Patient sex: M
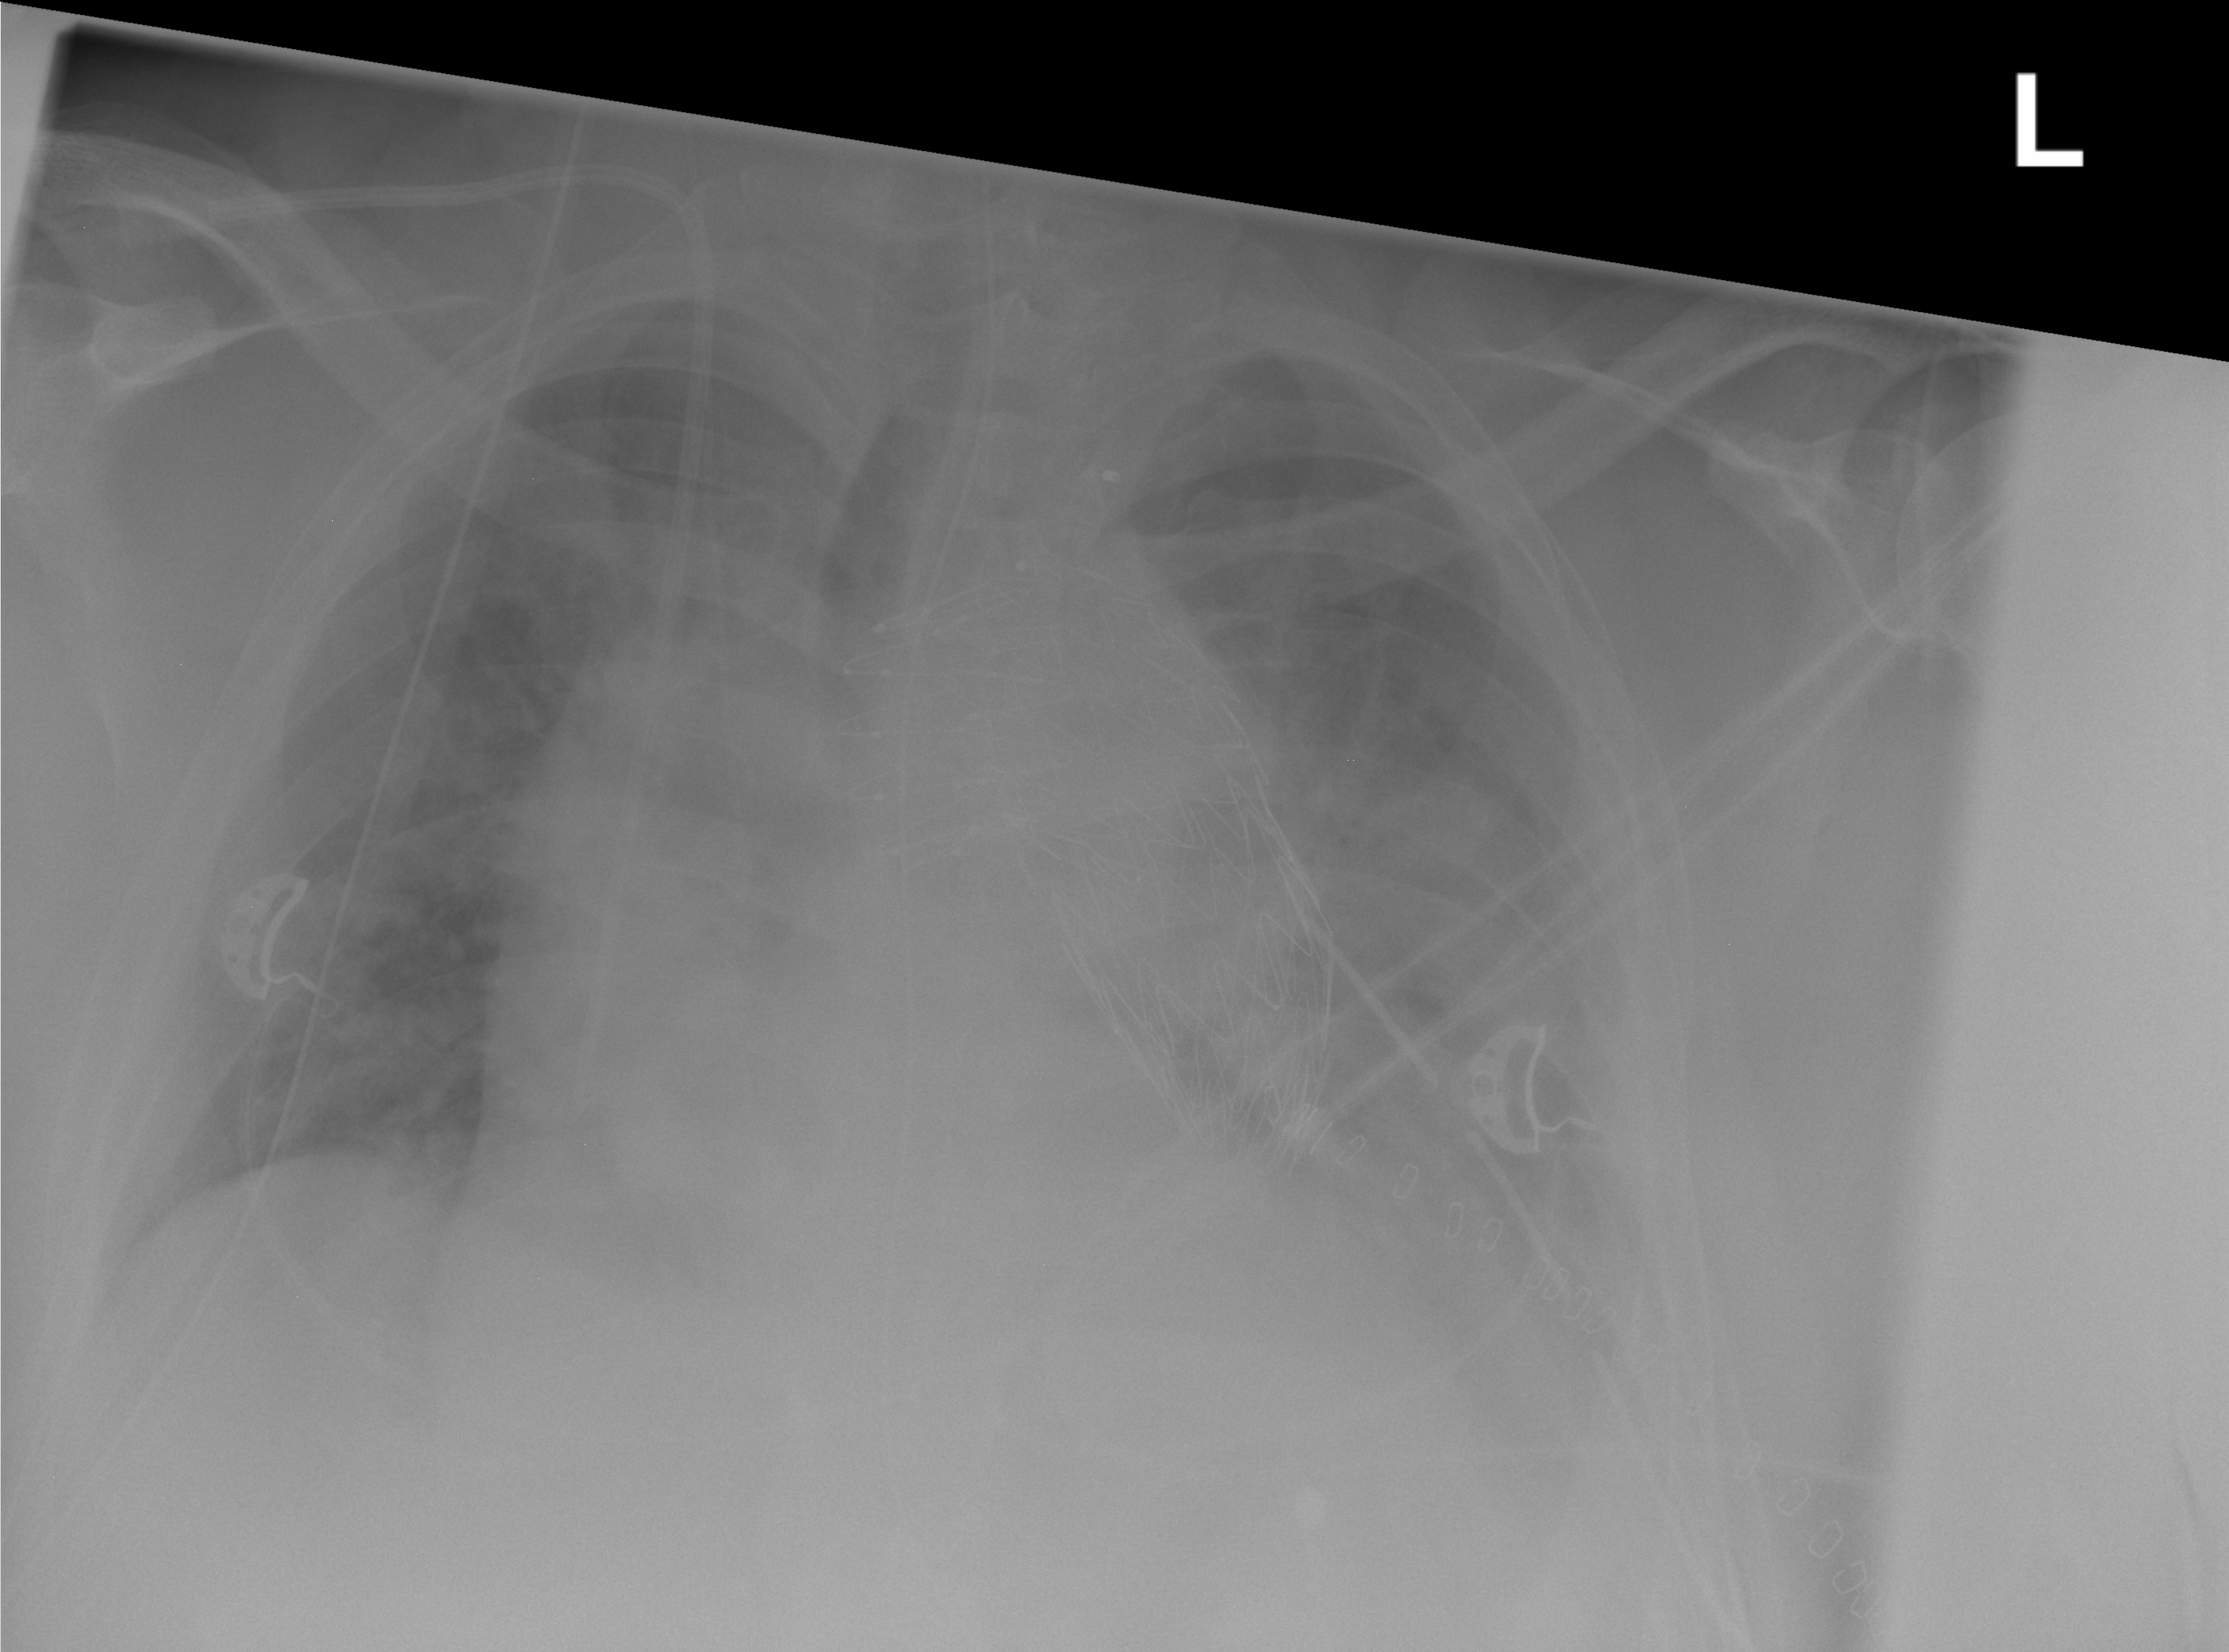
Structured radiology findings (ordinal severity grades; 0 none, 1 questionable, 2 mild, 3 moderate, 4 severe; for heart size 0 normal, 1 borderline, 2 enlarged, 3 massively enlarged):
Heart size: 2
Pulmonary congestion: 2
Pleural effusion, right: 0
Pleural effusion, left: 2
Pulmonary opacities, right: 1
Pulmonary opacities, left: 1
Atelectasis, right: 2
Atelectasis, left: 3